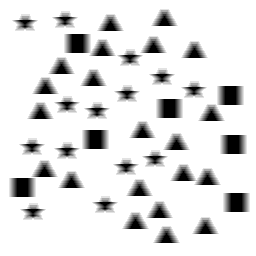
Squares: 7
Triangles: 21
Stars: 14
Total shapes: 42